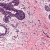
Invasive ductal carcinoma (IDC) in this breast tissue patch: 0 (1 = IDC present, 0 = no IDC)